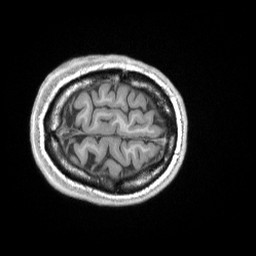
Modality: T1w
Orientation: axial
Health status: ill
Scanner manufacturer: siemens
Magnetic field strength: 3 T
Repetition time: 2.3 s
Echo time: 0.00243 s